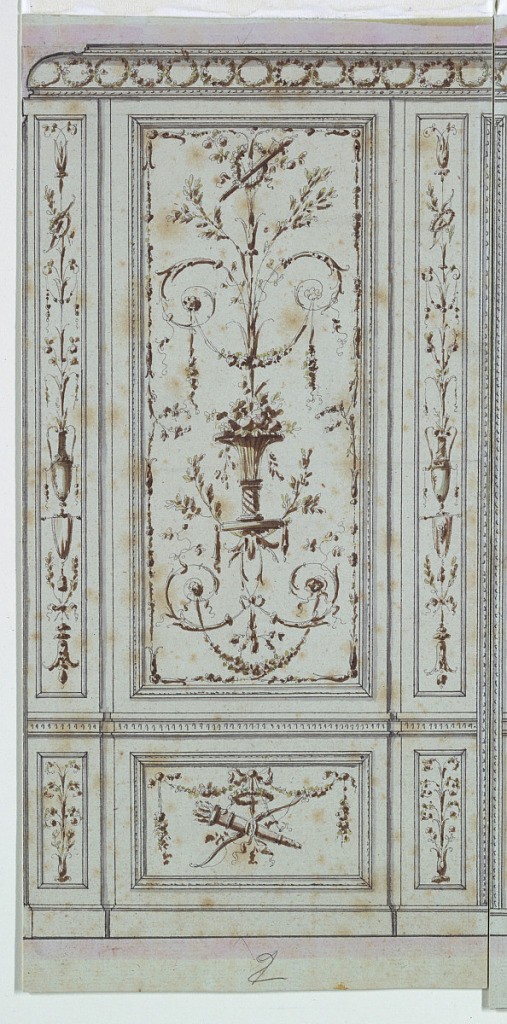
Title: Design for a Wall Panel
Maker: Pierre Ranson, French, 1736–1786
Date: ca. 1770
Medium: Pen and ink, brush and sepia, watercolor on paper
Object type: Drawing
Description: Elevation of a wall panel divided into compartments with candelabrum. The upper wall shows a motif centered on a basket of flowers; the dado shows a bow and quiver. The entablature shows a frieze of wreaths.